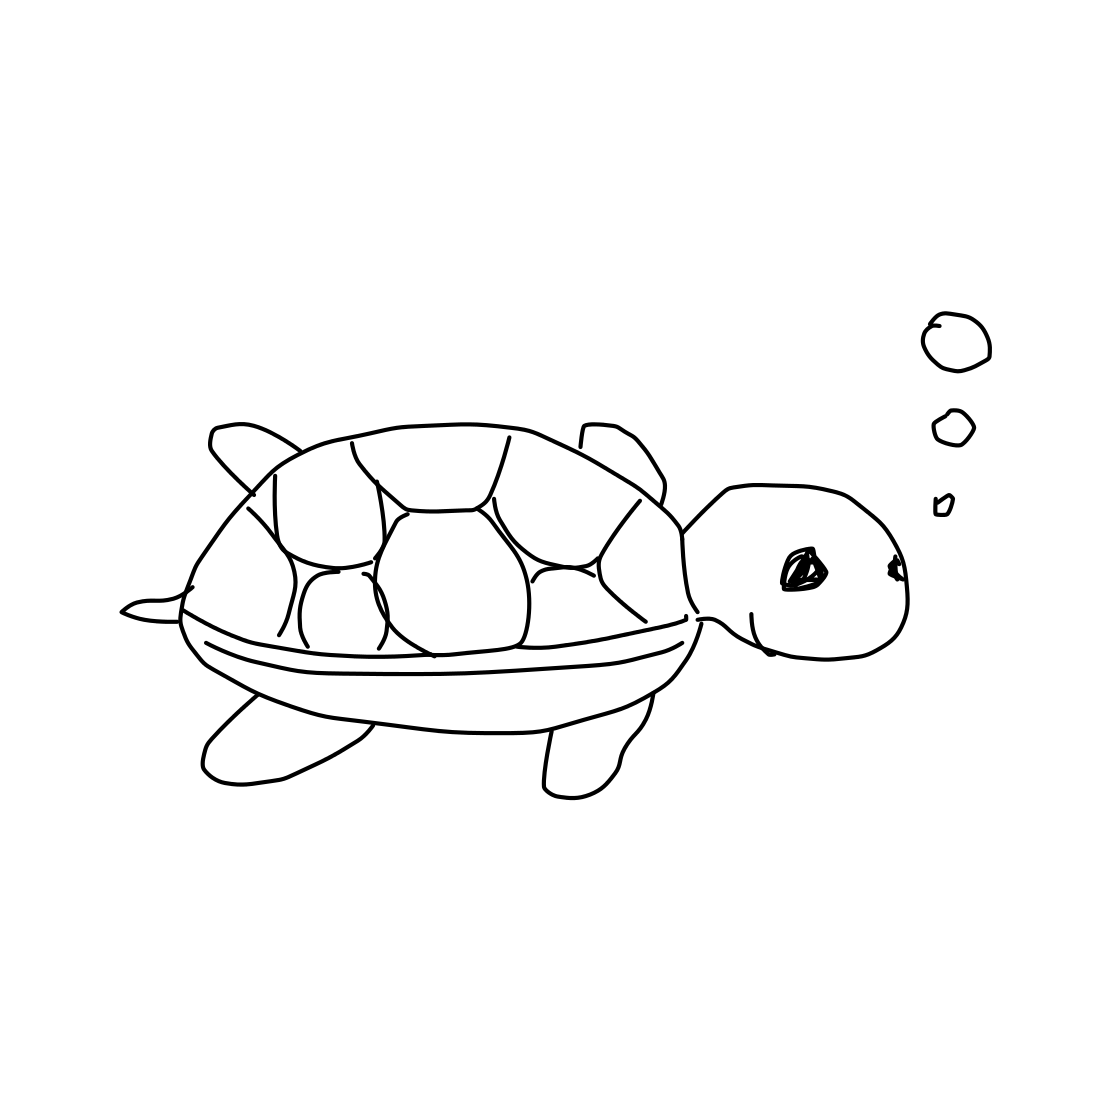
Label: sea turtle